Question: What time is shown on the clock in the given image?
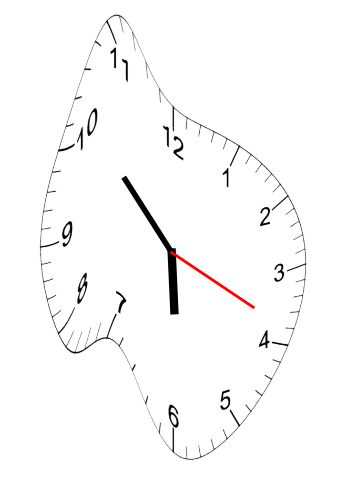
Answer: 05:52:19